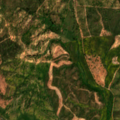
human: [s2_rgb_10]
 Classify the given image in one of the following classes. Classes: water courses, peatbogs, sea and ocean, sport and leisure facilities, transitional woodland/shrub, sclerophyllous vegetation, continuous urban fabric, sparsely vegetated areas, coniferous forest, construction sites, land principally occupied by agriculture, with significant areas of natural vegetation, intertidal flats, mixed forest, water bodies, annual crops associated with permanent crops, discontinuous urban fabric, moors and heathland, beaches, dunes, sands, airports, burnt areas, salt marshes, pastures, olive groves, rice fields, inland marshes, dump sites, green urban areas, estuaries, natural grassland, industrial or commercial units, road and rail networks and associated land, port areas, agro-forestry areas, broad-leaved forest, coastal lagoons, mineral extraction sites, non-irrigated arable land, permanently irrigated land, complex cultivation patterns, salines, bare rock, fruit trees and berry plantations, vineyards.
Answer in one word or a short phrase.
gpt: continuous urban fabric